Question: I am trying to create an app with a button in the list view as in the below picture. I should be able to click and navigate to another page by clicking the list item and I should be able to use the button (or a switch) in the listview. I don't know whether it is a list view itself in the first hand.
Any help with some sample code is greatly appreciated.
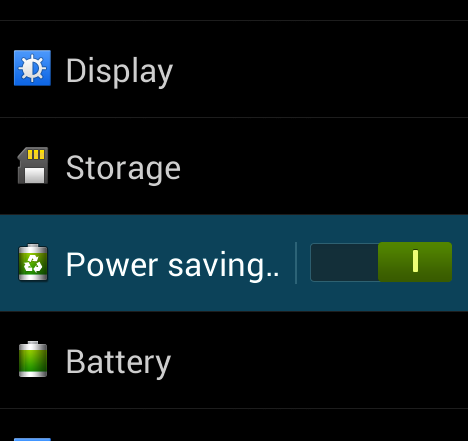
Answer: '''
//try this
hi this demo list item view you have modify as per requirement and also hide-show inner view like switch button show on some cases..
**listitem.xml**
<?xml version="1.0" encoding="utf-8"?>
<LinearLayout xmlns:android="http://schemas.android.com/apk/res/android"
android:layout_width="match_parent"
android:layout_height="wrap_content"
android:gravity="center">
<ImageView
android:layout_width="50dp"
android:layout_height="50dp"
android:adjustViewBounds="true"
android:src="@drawable/ic_launcher"/>
<TextView
android:layout_width="0dp"
android:layout_weight="1"
android:layout_height="wrap_content"
android:singleLine="true"
android:layout_marginLeft="3dp"
android:text="Power Saving"
android:ellipsize="end"/>
<Switch
android:layout_width="wrap_content"
android:layout_height="wrap_content"
android:layout_marginLeft="3dp"
android:checked="true"/>
</LinearLayout>
'''